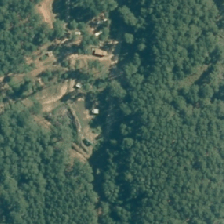
Land cover: harvested_forest